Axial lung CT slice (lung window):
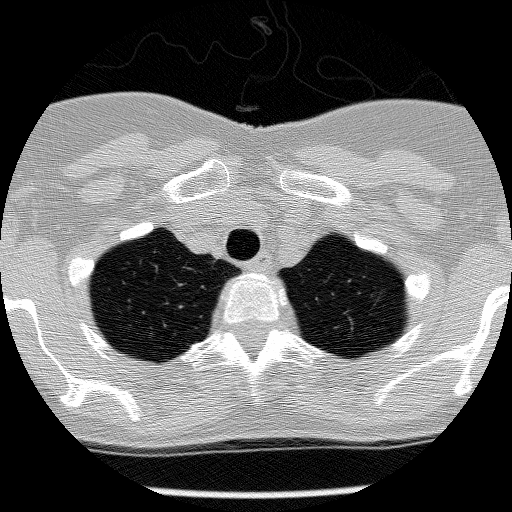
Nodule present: no